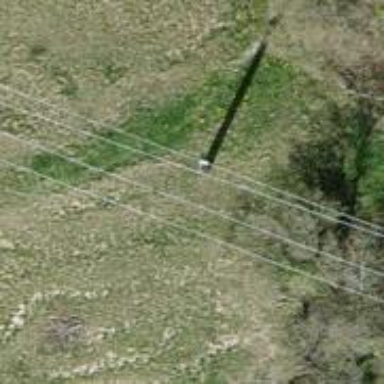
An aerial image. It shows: Minor power line with 3 cables.